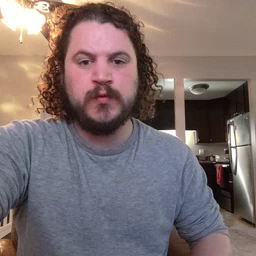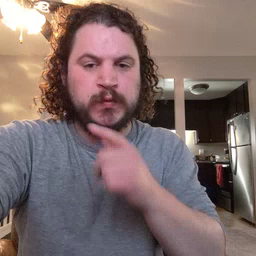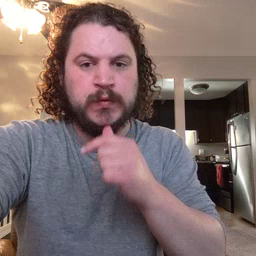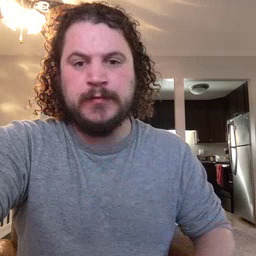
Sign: who